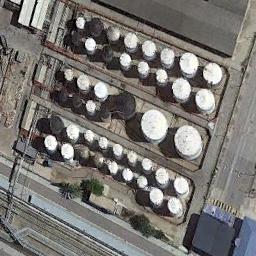
Label: storage tanks